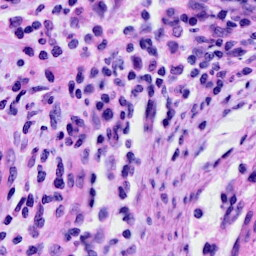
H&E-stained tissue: Cervix